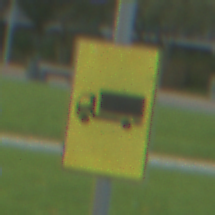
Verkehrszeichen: KFZZulaessigeGesamtmasse3Komma5TOhnePfeilsymbol
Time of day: MorningAfternoon
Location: Outdoor (Urban)
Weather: PartlyCloudy
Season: NotSpecified
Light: Natural